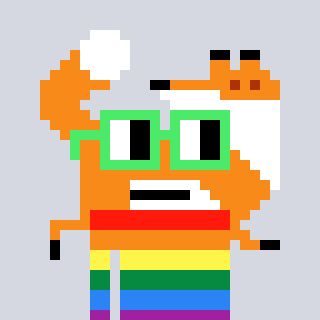
a pixel art character with square light green glasses, a fox-shaped head and a grayscale-colored body on a cool background